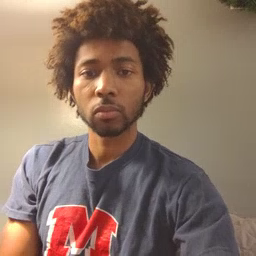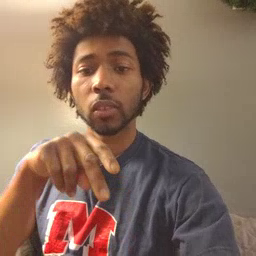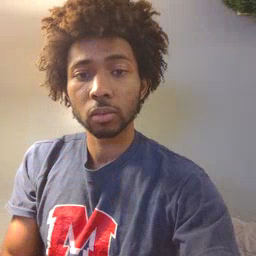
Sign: fall